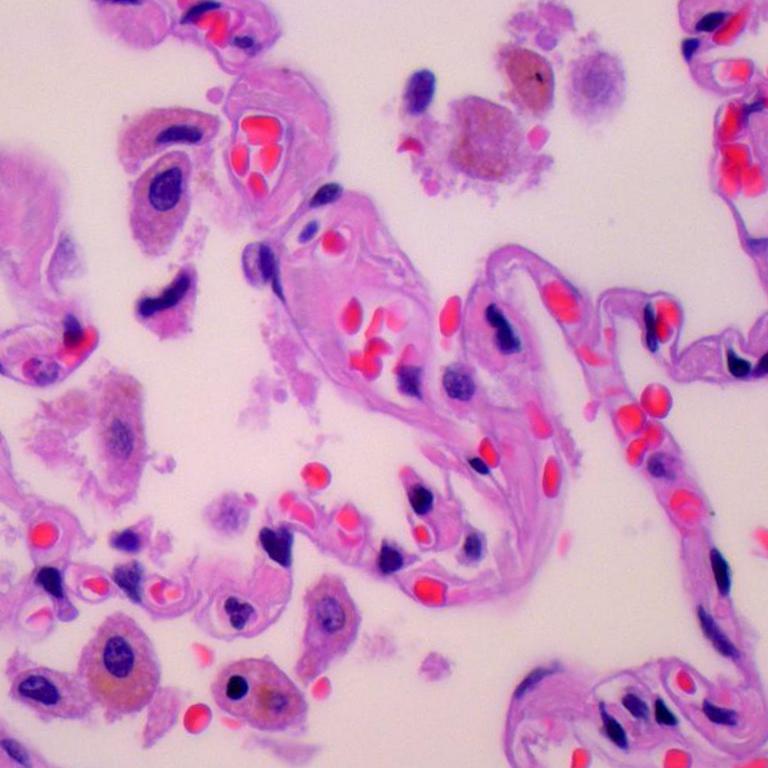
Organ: lung
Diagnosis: benign